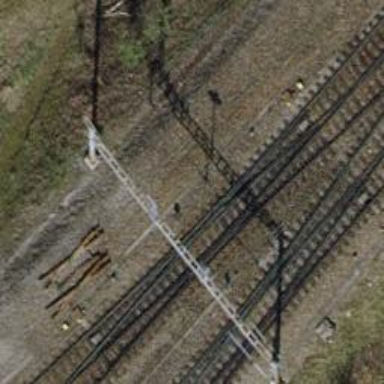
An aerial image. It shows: Railway switch.